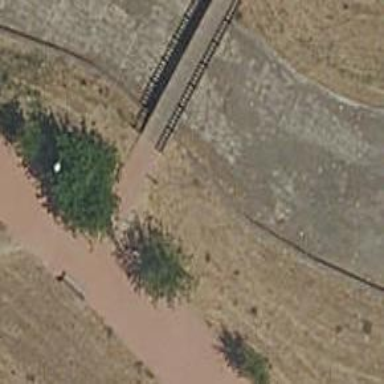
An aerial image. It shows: Footway bridge.